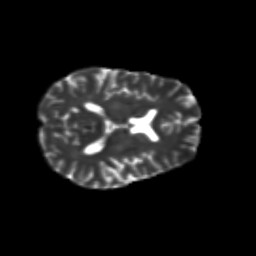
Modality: T2w
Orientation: axial
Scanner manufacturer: siemens
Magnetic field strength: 3 T
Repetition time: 9.2 s
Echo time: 0.084 s